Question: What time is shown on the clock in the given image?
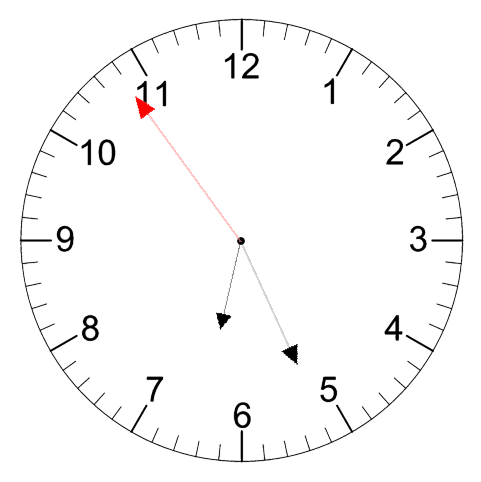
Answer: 06:25:54